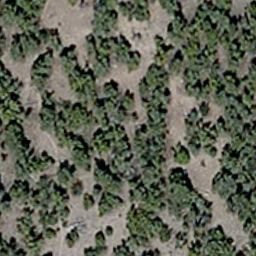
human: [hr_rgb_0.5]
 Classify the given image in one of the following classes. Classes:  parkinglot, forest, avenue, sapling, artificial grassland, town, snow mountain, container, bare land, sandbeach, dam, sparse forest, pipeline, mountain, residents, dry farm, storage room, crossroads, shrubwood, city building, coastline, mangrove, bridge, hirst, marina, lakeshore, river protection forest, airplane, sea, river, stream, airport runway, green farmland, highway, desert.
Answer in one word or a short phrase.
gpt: sparse forest